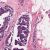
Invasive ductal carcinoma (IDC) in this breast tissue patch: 0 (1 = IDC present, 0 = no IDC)